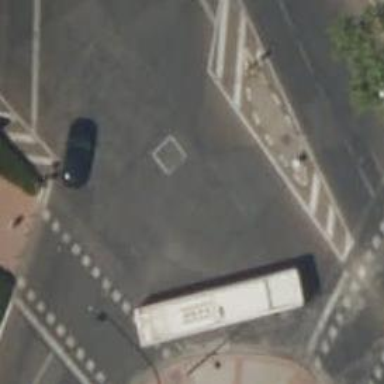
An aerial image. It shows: Road with traffic signals.